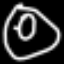
Label: donut